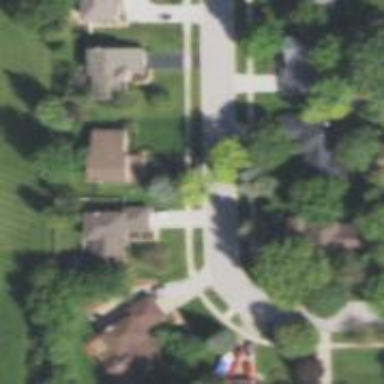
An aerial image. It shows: Residential road with asphalt surface and separate sidewalk.